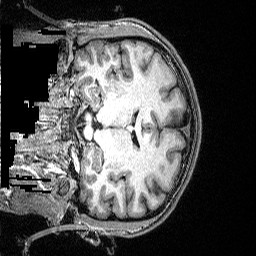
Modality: T1w
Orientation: coronal
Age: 24
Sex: male
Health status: healthy
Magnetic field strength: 3 T
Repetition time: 2.53 s
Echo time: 0.00331 s